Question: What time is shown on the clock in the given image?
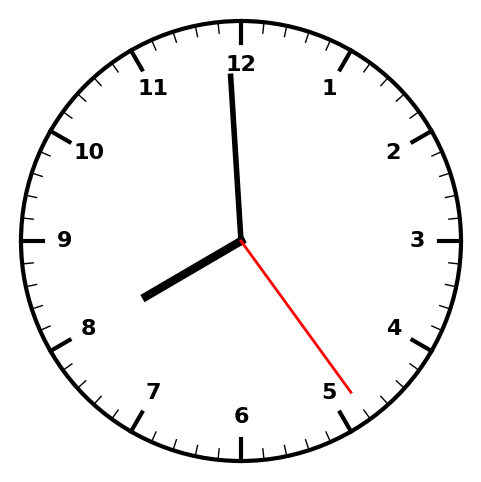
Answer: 07:59:24